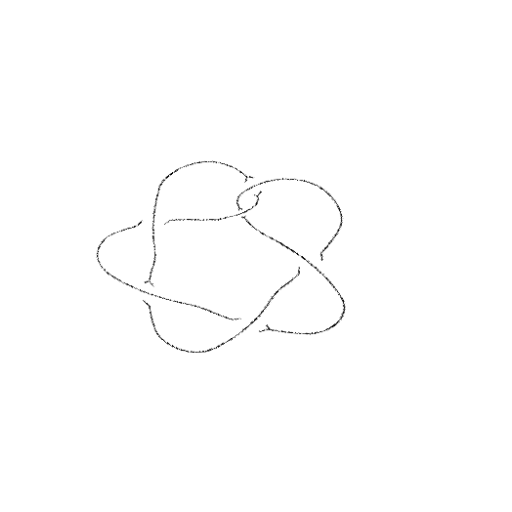
Crossing number: 6